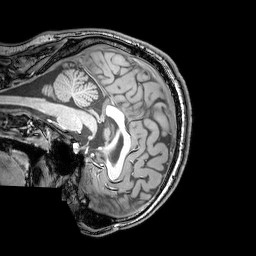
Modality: T1w
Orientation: sagittal
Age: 26
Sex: male
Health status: healthy
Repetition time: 0.081 s
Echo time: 0.037 s